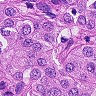
Metastatic tissue present: yes